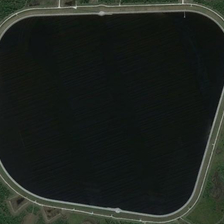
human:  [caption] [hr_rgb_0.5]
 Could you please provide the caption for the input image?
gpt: the water in the pool is black the plants are green .

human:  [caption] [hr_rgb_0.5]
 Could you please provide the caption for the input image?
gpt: a large pond is surrounded by yellow green trees .

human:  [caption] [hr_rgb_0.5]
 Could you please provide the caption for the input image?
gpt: around the big pond is a white circle .

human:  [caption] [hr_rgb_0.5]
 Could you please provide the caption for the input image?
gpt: a large pool surrounded by plants .

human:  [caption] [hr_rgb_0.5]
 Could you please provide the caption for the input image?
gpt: a large pond is surrounded by yellow green trees .